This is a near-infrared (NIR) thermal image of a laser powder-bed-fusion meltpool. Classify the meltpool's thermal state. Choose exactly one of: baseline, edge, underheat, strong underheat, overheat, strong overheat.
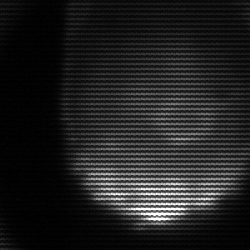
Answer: edge